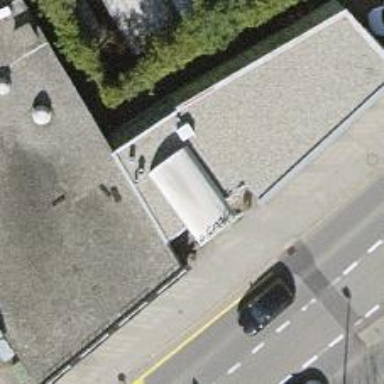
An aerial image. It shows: Restaurant.